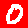
Digit: 0